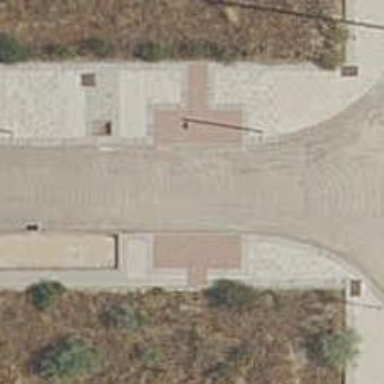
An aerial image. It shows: Footway made of paving stones.